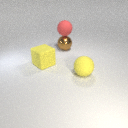
large brown metal sphere behind large yellow rubber sphere